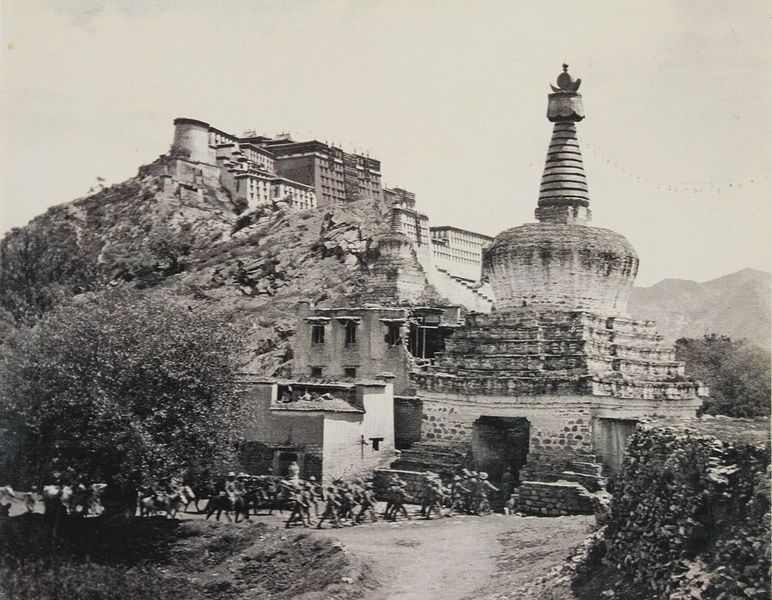
Titel: Britische Truppen marschieren in Lhasa ein
Standort: London
Institution: The Royal Geographical Society
Schlagwörter: baum, berg, felsen, laub, bäume, menschen, grau, gebäude, weg, alt, architektur, sockel, stein, erde, häuser, reiter, turm, berge, gebirge, gipfel, mauer, kuppel, soldaten, foto, fotografie, photographie, eingang, burg, denkmal, festung, asien, schwarzweiss, militär, armee, marsch, photo, tempel, wegrand, pyramide, mausoleum, marschieren, aufnahme, bau, grabmal, monument, bauwerk, mine, fernost, tibet, stupa, stufenpyramide